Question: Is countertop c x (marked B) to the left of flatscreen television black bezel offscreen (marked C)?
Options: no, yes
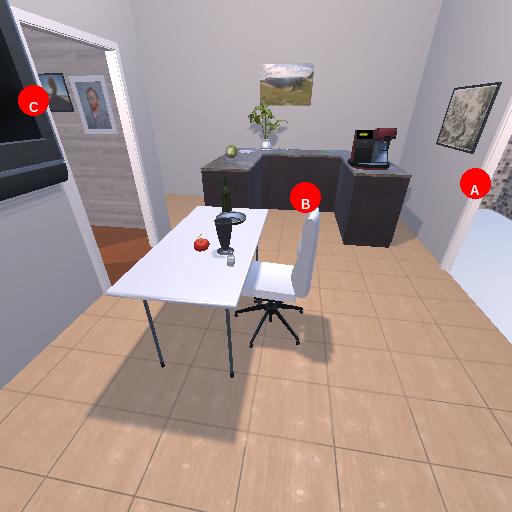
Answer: no